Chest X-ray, AP view. Patient: 34 years old, sex M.
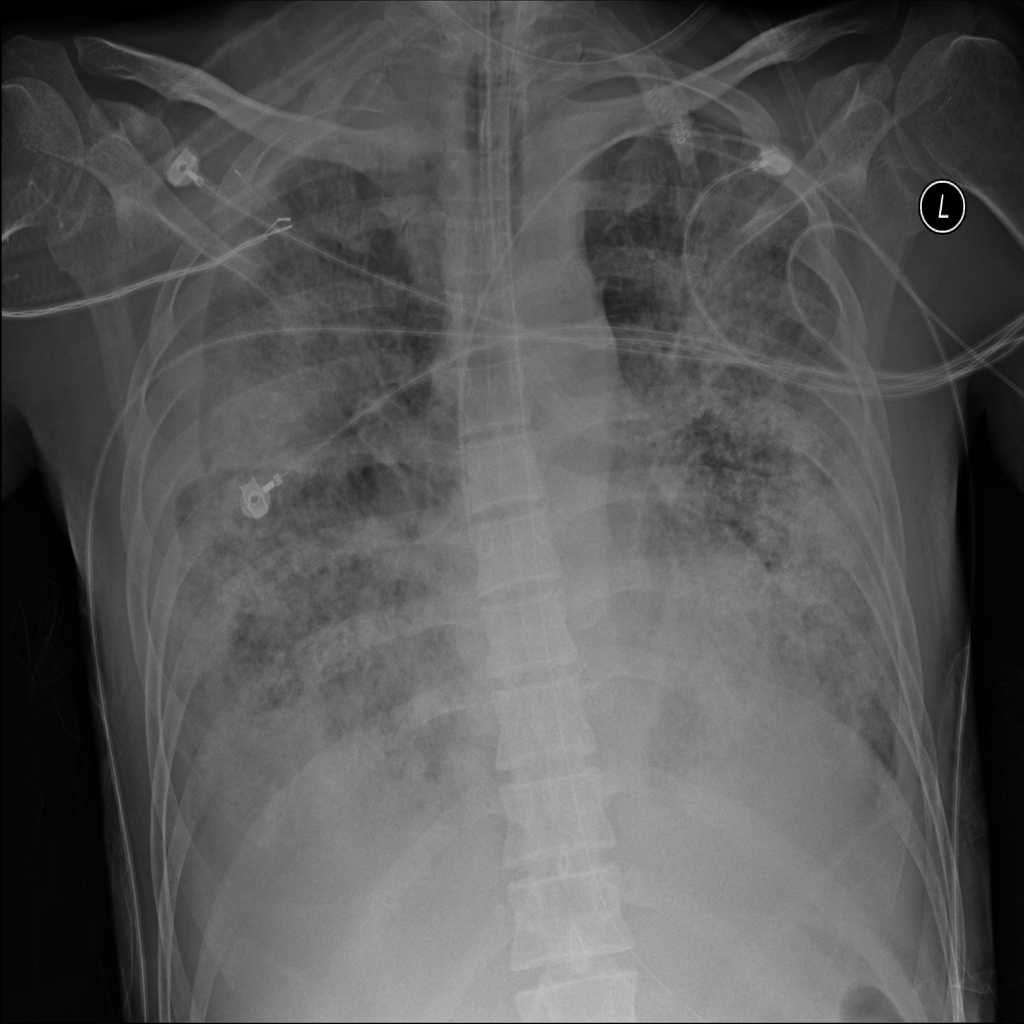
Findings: Effusion, Infiltration, Nodule